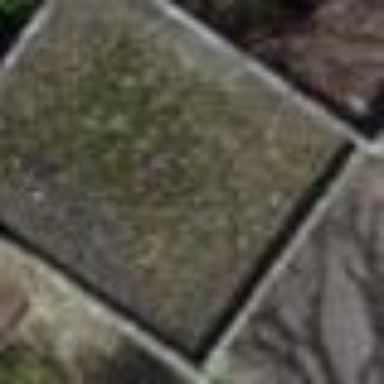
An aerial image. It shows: View of roof of building.